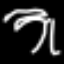
Label: palm tree